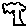
Label: tree